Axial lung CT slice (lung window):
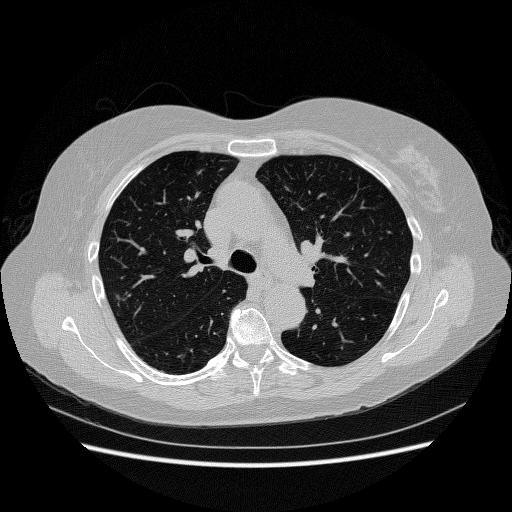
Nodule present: yes
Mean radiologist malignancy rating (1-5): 2